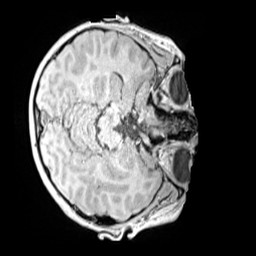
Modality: MP2RAGE
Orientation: axial
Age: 11
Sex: female
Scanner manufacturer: siemens
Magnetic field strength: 3 T
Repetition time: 4 s
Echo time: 0.00299 s